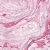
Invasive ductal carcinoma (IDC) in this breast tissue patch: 1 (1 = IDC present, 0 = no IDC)